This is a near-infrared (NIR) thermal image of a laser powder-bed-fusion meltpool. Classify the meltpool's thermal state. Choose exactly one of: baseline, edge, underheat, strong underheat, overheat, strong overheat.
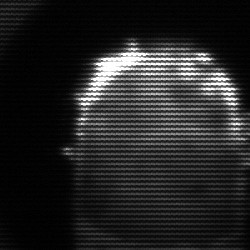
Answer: baseline